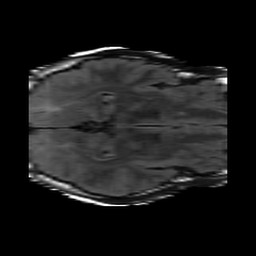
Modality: FLAIR
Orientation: axial
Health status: ill
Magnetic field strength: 3 T